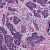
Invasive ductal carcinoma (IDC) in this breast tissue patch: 1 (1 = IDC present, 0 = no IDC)